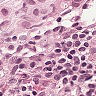
Metastatic tissue present: yes